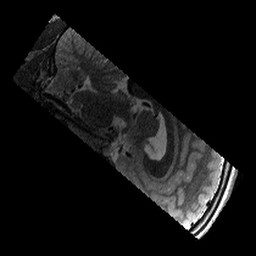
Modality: T2w
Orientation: sagittal
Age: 12
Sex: male
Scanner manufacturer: siemens
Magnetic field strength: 3 T
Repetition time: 9.23 s
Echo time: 0.067 s